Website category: university
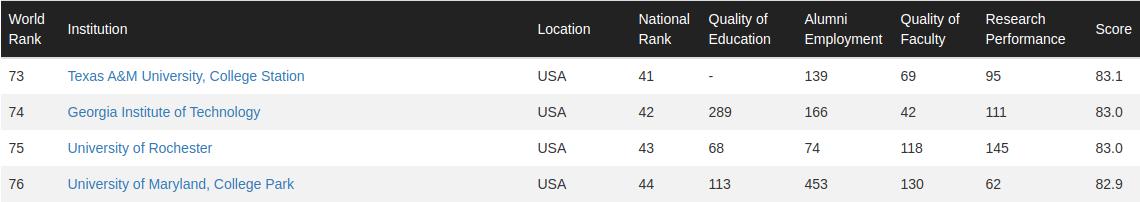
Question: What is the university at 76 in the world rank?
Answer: University of Maryland, College Park

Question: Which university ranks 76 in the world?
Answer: University of Maryland, College Park

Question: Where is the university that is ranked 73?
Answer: USA

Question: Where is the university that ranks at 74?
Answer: USA

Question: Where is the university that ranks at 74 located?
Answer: USA

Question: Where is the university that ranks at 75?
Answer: USA

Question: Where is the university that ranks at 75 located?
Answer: USA

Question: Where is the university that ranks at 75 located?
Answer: USA

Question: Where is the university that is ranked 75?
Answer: USA

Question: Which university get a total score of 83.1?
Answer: Texas A&M University, College Station

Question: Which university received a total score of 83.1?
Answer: Texas A&M University, College Station

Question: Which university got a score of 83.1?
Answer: Texas A&M University, College Station

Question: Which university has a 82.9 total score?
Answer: University of Maryland, College Park

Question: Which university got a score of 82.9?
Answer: University of Maryland, College Park